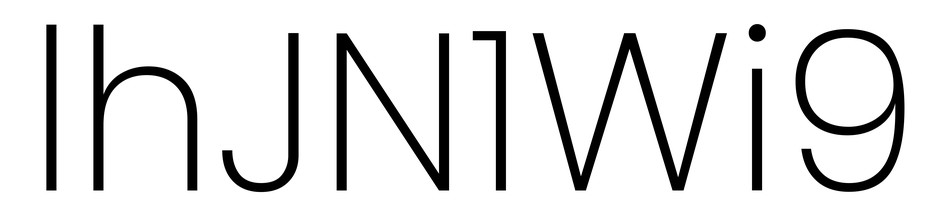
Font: Poppins-ExtraLight